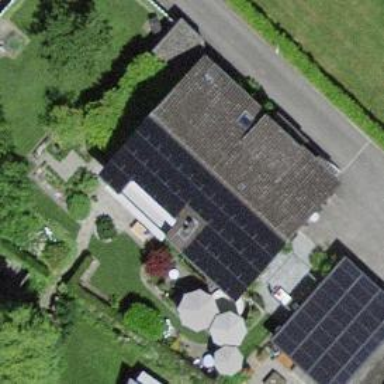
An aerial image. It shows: Solar power generator with photovoltaic panels.